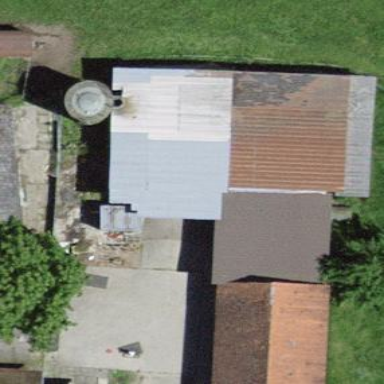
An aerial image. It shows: Shed.